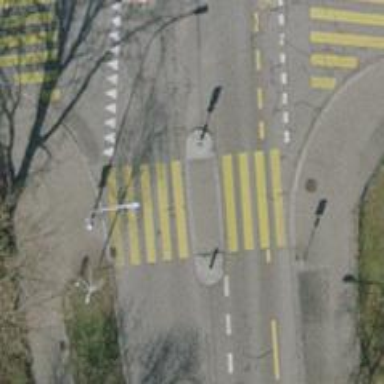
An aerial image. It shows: Asphalt residential road with dedicated cycle lane.